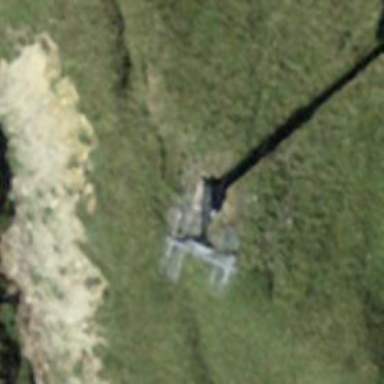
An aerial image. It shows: Pylon for aerialway.